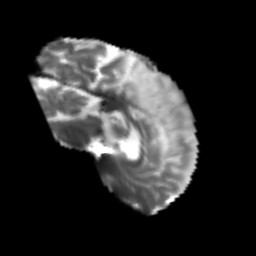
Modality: T2w
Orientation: sagittal
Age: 55
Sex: male
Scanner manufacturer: siemens
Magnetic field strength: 3 T
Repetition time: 4.987 s
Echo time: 0.0792 s